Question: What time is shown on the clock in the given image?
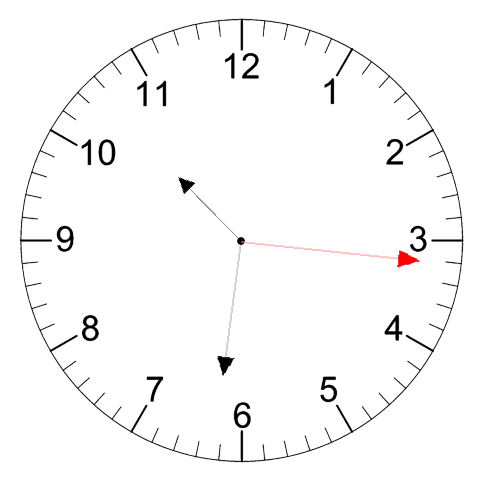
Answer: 10:31:16